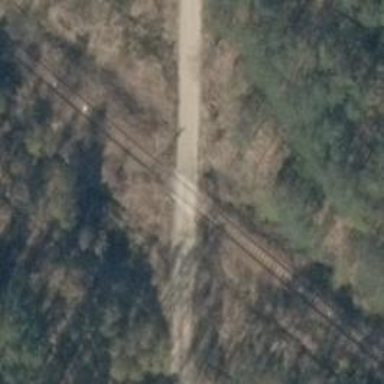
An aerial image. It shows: Level crossing along the railway.